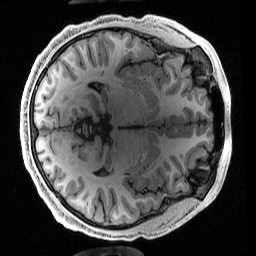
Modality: T1w
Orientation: axial
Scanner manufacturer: siemens
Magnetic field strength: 3 T
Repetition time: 2.5 s
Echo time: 0.0029 s